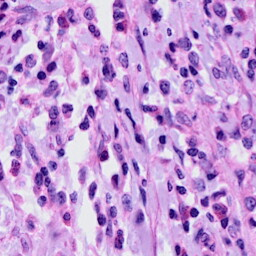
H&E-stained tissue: Cervix